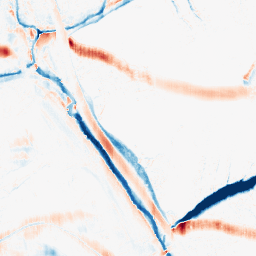
Category: morphological
Decomposition family: morphological_ellipse
Decomposition parameters: operation: average
width: 20
height: 5
Upsampling method: edge_directed
Upsampling parameters: scale: 4
Upsampling scale: 4